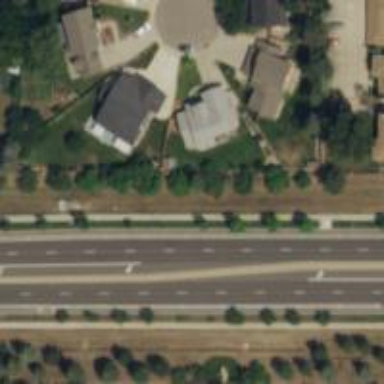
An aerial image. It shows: Secondary road with asphalt surface.